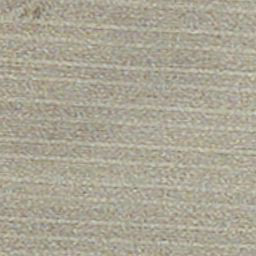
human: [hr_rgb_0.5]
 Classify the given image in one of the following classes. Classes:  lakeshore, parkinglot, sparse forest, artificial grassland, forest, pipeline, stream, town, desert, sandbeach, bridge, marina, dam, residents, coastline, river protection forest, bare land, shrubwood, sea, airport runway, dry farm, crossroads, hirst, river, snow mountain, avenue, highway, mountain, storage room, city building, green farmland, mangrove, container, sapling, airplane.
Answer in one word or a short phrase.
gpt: dry farm